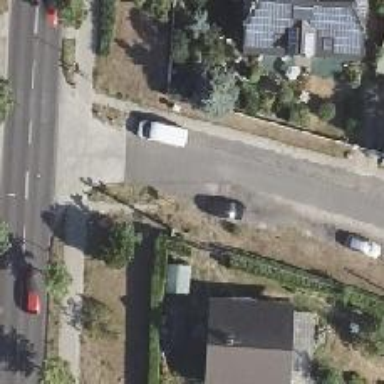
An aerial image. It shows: Residential road.